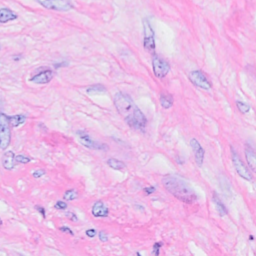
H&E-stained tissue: Breast